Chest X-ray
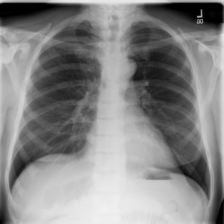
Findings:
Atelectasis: negative
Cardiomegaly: negative
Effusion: negative
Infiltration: negative
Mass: negative
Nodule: negative
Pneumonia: negative
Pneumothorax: negative
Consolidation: negative
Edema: negative
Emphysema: negative
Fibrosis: negative
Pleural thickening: negative
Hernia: negative